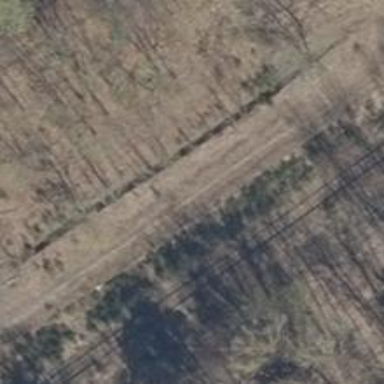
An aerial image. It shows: Rail spur service.